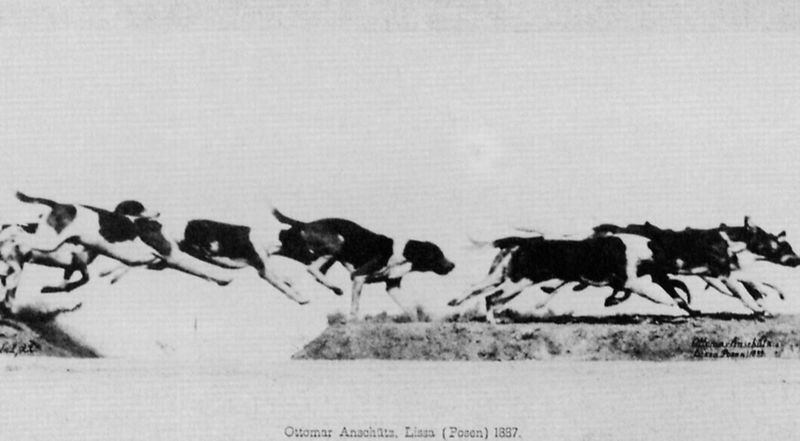
Titel: Hundemeute
Künstler: Ottomar Anschütz
Standort: Leverkusen
Institution: Foto-Historama
Schlagwörter: himmel, kopf, weiß, bewegung, grau, hintergrund, köpfe, licht, nase, rücken, schwarz, dalmatiner, gras, hund, hunde, rasen, tier, tiere, weg, wiese, bach, flach, boden, land, ohren, fliegen, pferd, beine, fell, schnell, schwanz, sprung, bein, bewegen, schrift, studie, rudel, laufen, herde, moment, wild, fight, white, black, country, gray, grey, group, modern, nose, old, detail, picture, pfoten, foto, fotografie, photographie, posen, gang, belichtung, flug, abgrund, schwarz weiss, viele, loch, text, dynamik, lauf, rennen, jagd, photo, flecken, gefleckt, schnauze, jagdhund, springen, flesh, sky, film, background, landscape, sand, shore, water, horizontal, graben, fleckig, feet, gebell, jagdhunde, treibjagd, schlitten, grass, river, stream, zeit, meute, paper, abzug, black and white, gescheckt, tempo, fotographie, animals, dog, dogs, tail, aufnahme, movement, hetze, jagen, osten, galopp, legende, happy, dirt, ravine, wissenschaft, spring, beschriftet, ground, signature, versuch, ears, study, prozess, kuhle, sprünge, legs, motion, cows, bewegungsstudie, biologie, hüpfen, hindernis, hetzjagd, paw, paws, snout, jump, jumping, run, speed, windhunde, herd, simultan, ablauf, mulde, still, phasen, hundemeute, action, zeitlupe, ruten, photograph, photography, bewegungsablauf, black & white, daguerre, muybridge, serienfotografie, anschütz, hunderennen, laufstudie, lissa, ottomar, ottomar anschütz, bergdon, bergson, bewegungsbild, bewegungsfotografie, breton, dangerous, fast, hunderasse, marey, momente, race, schnapschuss, sekunde, sequenzen, sukzessiv, verschlusszeit, heads, words, time, spots, date, hound, pommern, spot, energy, moving, move, marks, b&w, running, air, racing, hunting, 19th century, 1887, stop motion, wofür?, 1897, blakc, potograph, hunt, hounds, leap, chase, spped, 7, exposure, multiple, leaping, lissan, 1889, anachuts, teeth, hole, beagles, anschutz, coursing, pack, barking, pisture, six, bw, leader, snapshot, 9, capture, typed, bound, 8, sprinten, spotted, typing, 6, tails, beagle, ottmar, sna, ditch, same, many, canine, puppy, chasing, poson, hunting dog, lisso, many dogs, sprit, sprint, jumb, gait, 1939, multiple exposure, anachutz, exciting, fleck, gundog, ounds, black nd white, reek, balck and wahite, anshutz, litter, baying, hunde#, psi, pokret, fox hounds, ottimar anachuts, sent, scent, pson, slowmotion